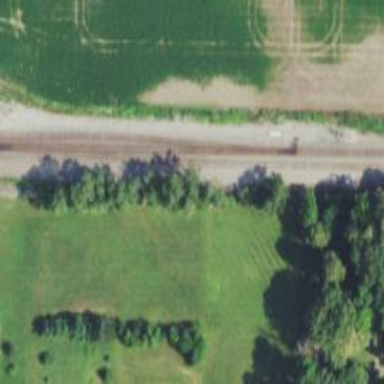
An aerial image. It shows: Railway siding with rails.